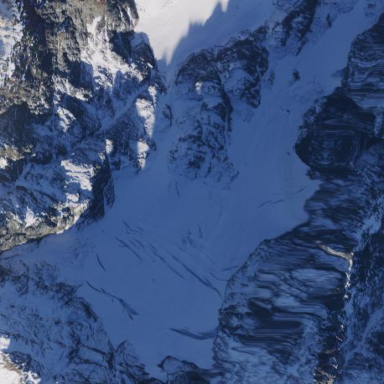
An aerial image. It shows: Stunning view of glacier.